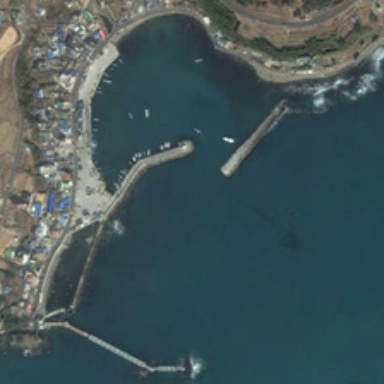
Some boats are in a port near many buildings and bareland .